Question: I have simple HelloWorld app and I want to run it as applet.
Java 7 (update 45) is installed:
- Program Files/Java contains following folders:
+ jdk1.7.0_45
+ jre7
As I checked from here
<URL>
contains list of JREs which I can select to run an applet (in my case just one jre):

But, when I run applet in my browser it redirects me to the java 8 installation link (<URL>.
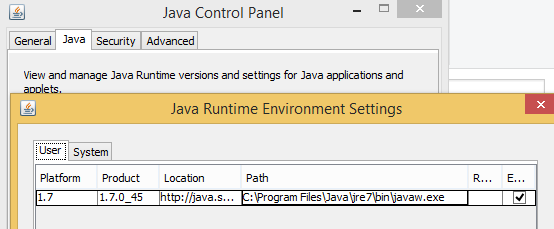
Answer: check 'minimumVersion' parameter of the 'runApplet' function...it may require a later version of jre